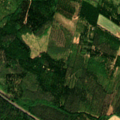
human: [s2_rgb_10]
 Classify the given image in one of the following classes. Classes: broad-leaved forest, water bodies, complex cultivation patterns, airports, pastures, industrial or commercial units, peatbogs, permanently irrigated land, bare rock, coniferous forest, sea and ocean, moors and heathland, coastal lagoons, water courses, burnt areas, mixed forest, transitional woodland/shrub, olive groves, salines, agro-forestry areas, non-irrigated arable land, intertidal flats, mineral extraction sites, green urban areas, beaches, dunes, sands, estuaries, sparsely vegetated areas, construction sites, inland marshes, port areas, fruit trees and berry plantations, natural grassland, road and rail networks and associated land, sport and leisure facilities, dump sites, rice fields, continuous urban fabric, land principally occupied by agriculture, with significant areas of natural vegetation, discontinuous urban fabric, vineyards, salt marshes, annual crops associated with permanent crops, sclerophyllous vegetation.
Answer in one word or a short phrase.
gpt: non-irrigated arable land, coniferous forest, mixed forest, transitional woodland/shrub